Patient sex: F
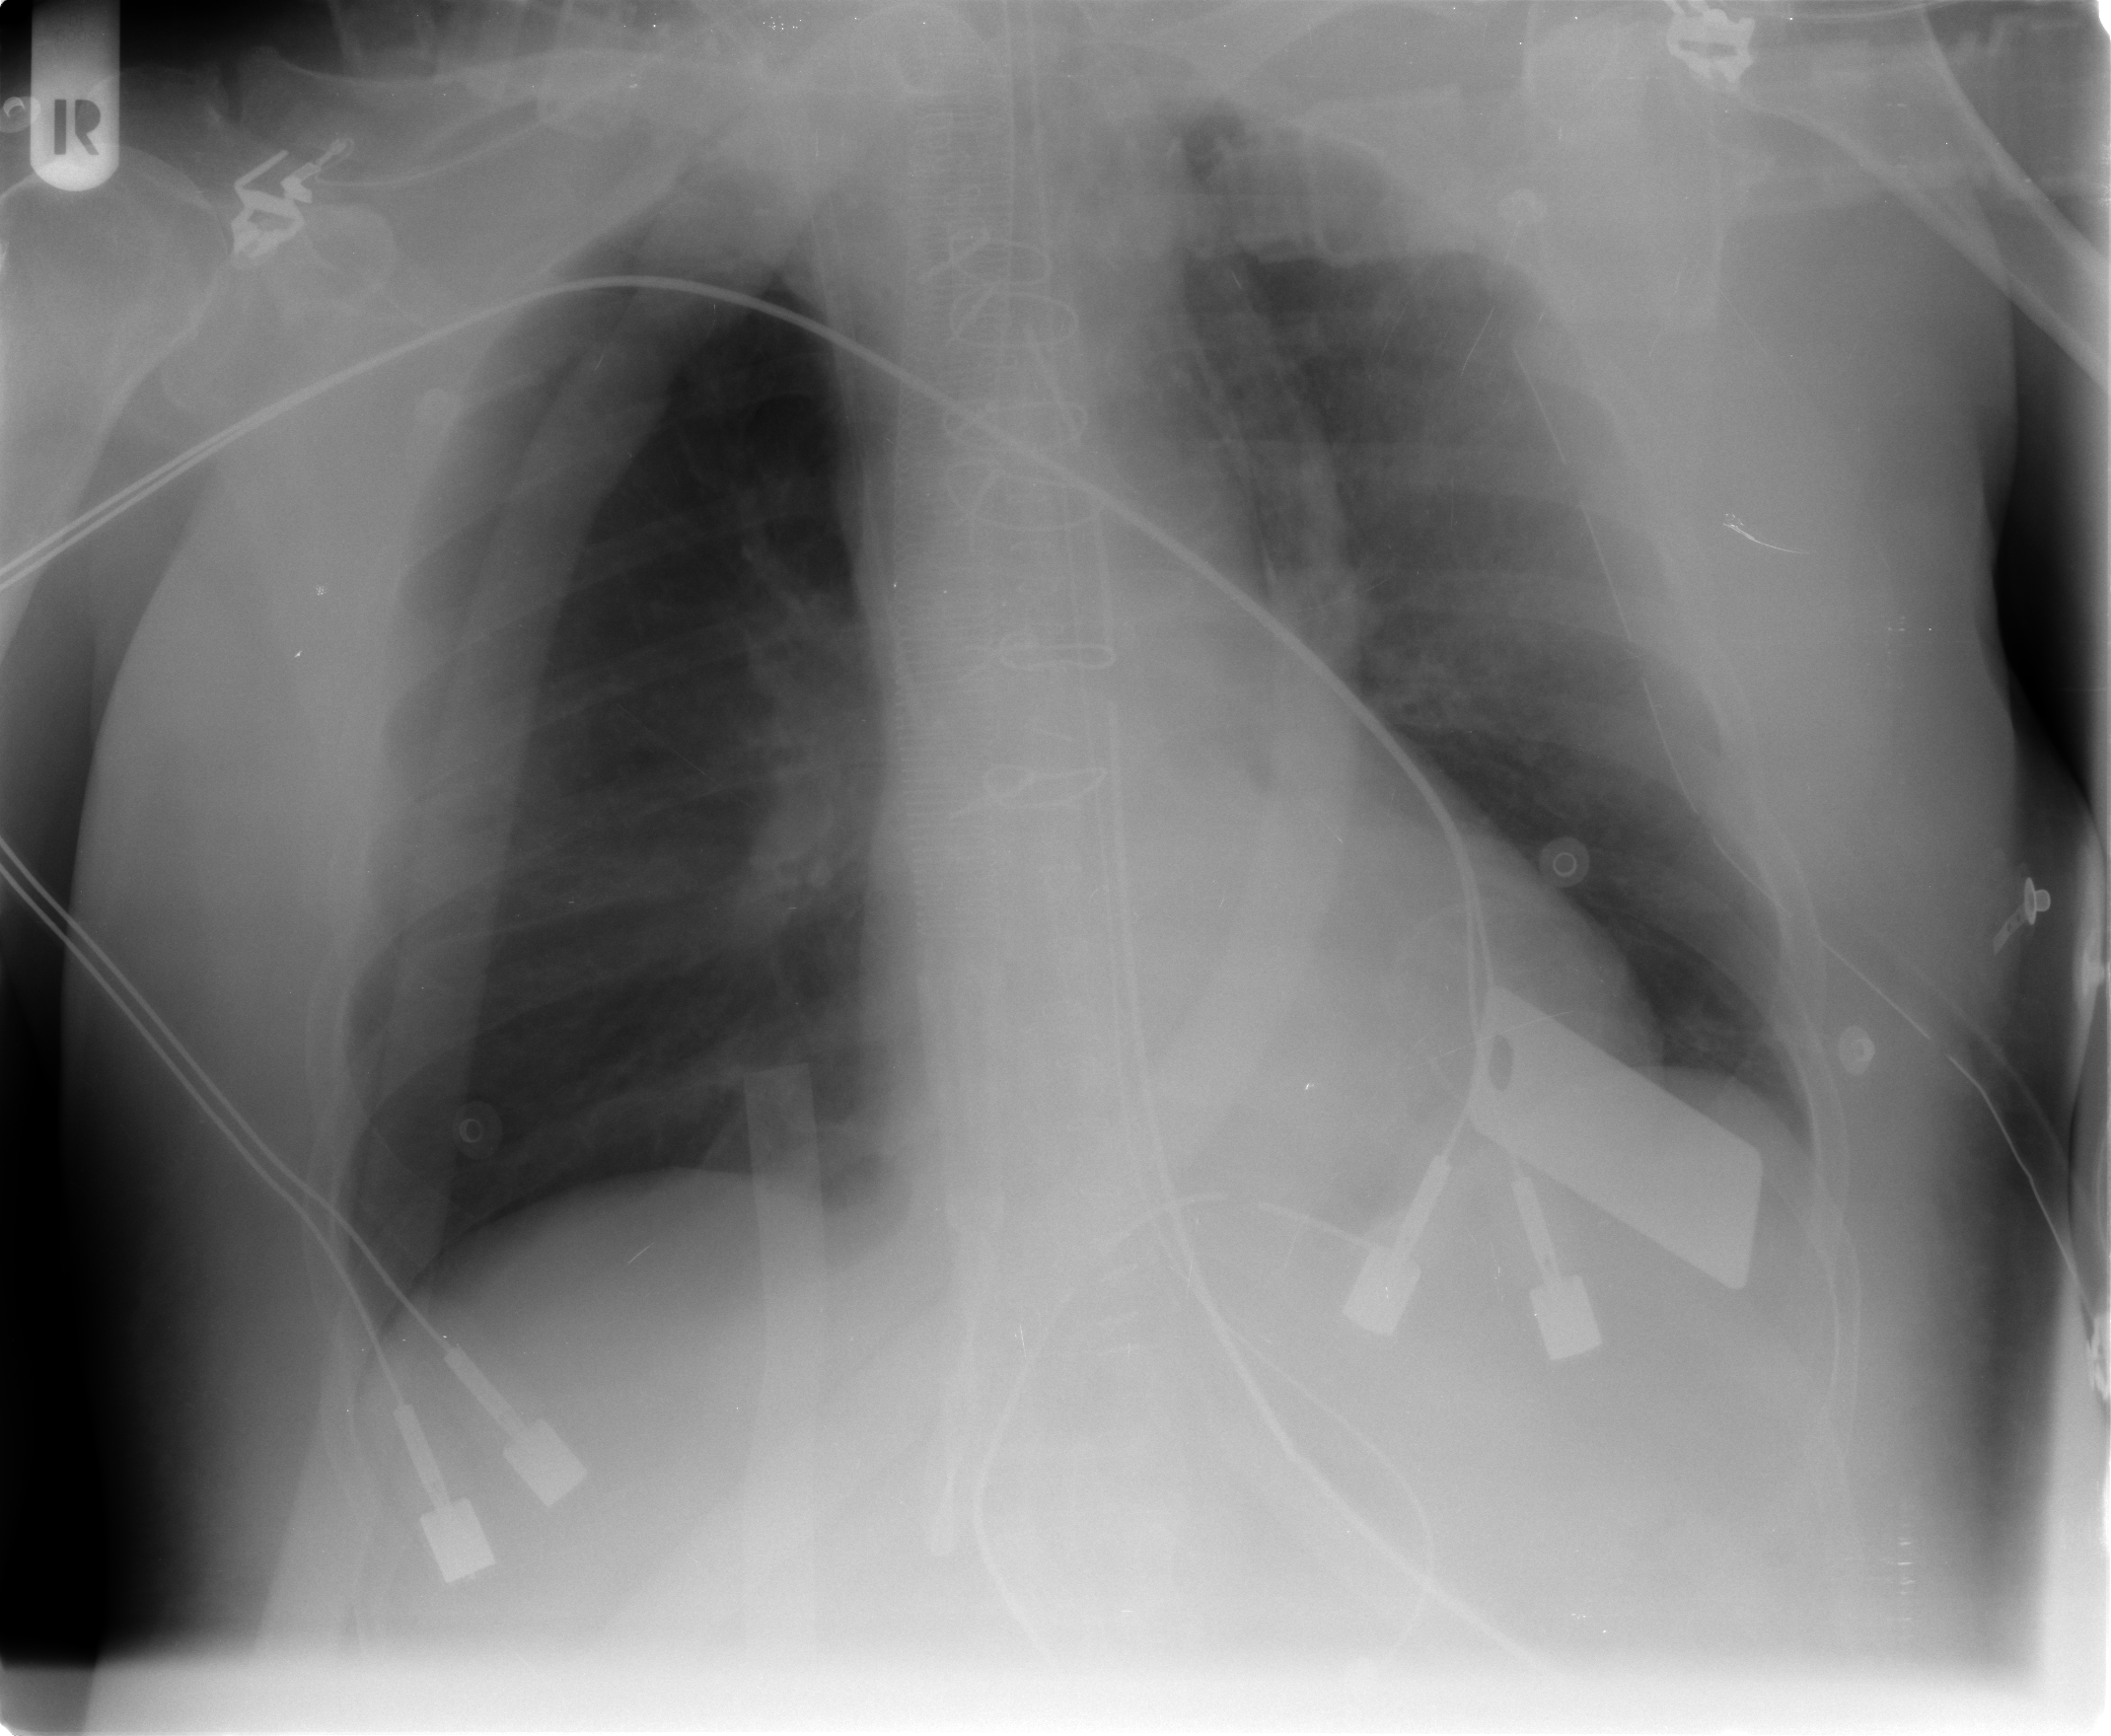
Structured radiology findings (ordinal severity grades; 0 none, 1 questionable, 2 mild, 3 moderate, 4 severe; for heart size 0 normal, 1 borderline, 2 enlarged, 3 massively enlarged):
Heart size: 0
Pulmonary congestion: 1
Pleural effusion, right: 0
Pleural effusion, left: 0
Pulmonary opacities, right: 0
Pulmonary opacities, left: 1
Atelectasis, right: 0
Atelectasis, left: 0